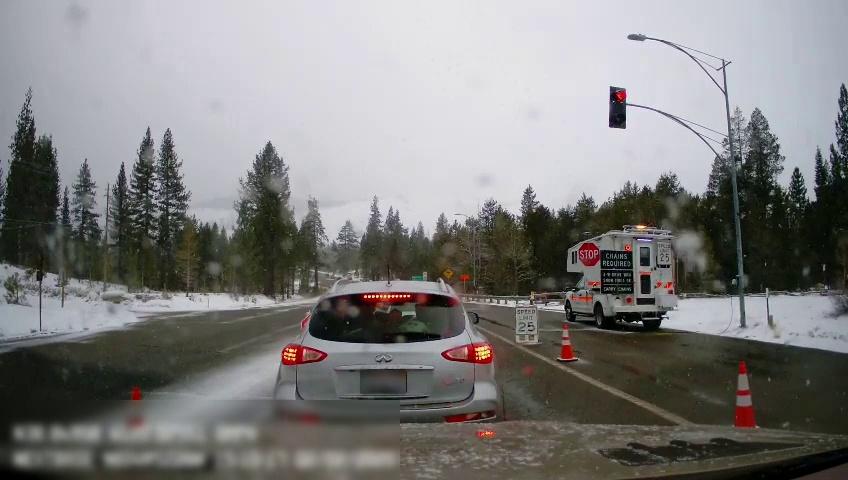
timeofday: Day
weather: Snowy
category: Drivable Space
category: Vehicles | Truck
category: Vehicles | SUV
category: Lanes | Alternate Lane
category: Traffic | Lights
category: Traffic | Signs
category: Traffic | Signs
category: Traffic | Signs
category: Traffic | Signs
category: Traffic | Signs
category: Traffic | Signs
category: Traffic | Signs
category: Traffic | Signs
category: Traffic | Signs